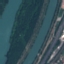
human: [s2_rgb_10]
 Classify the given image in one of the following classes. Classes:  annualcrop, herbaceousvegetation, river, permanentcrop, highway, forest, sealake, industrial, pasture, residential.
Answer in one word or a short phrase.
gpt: River